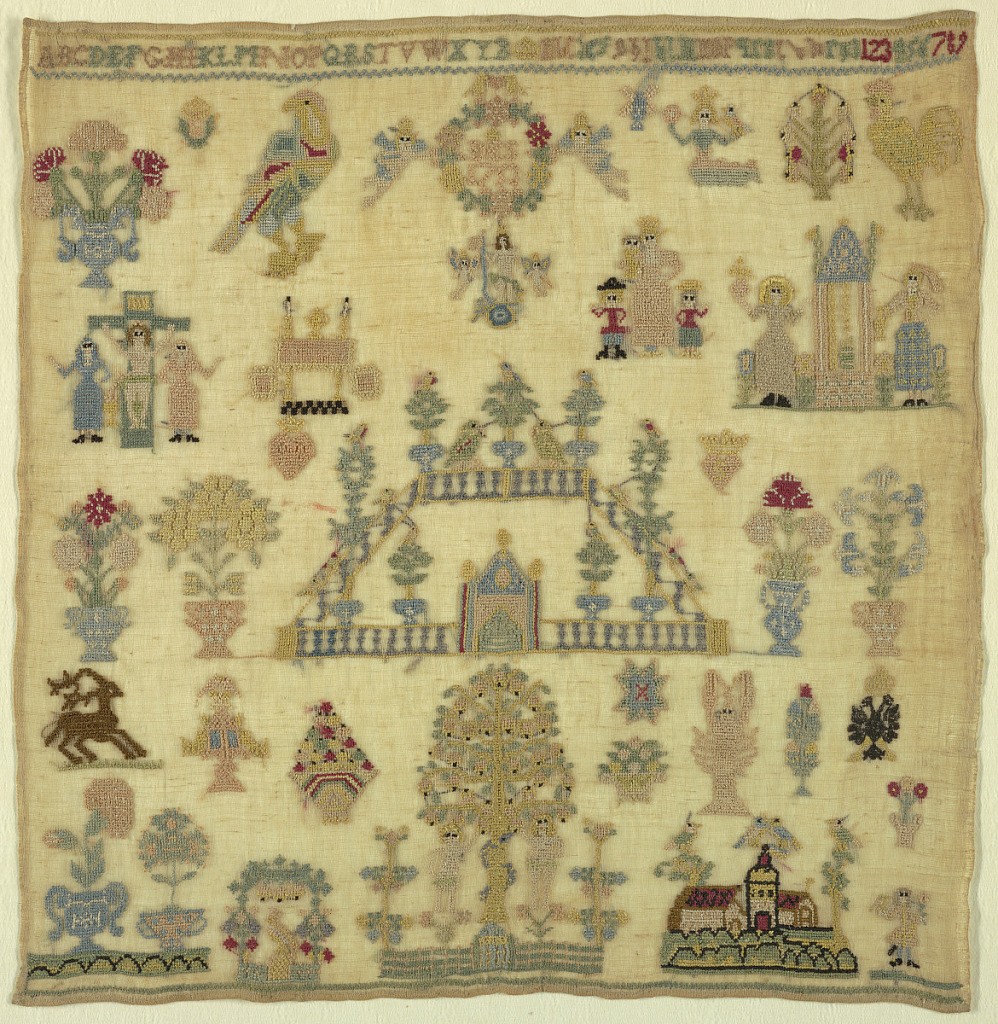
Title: Sampler
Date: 1753
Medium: silk embroidery on linen foundation Technique: embroidered
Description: Signed "D. E. S. 1753."  Varying secular and religious figures.